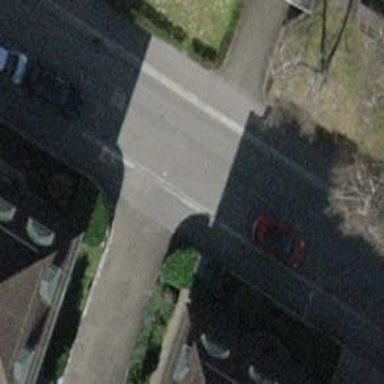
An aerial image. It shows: Unmarked crossing with traffic calming table on the road.